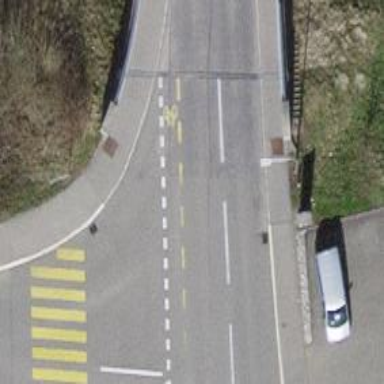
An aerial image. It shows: Tertiary road with asphalt surface. The road has designated cycle lane on the left.